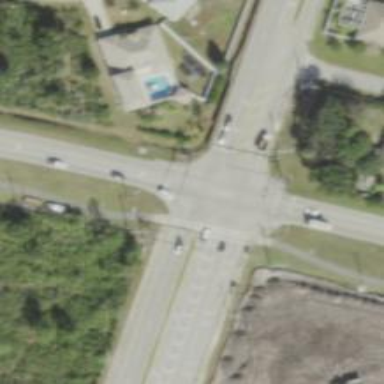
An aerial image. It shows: Crossing on asphalt path.